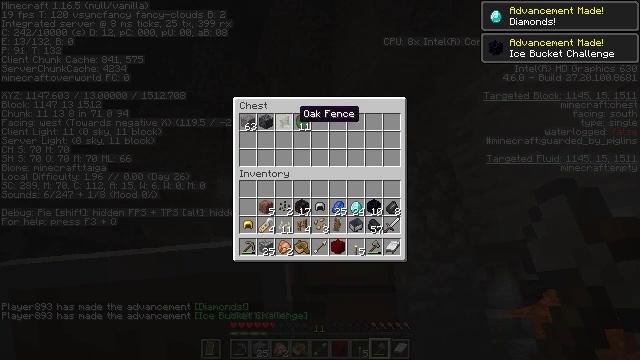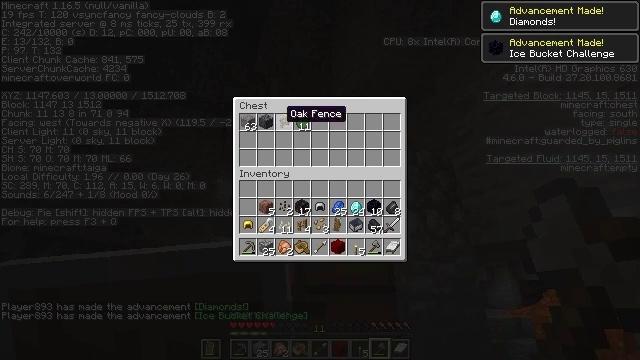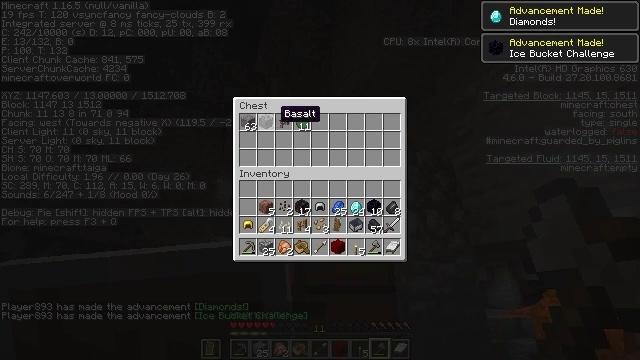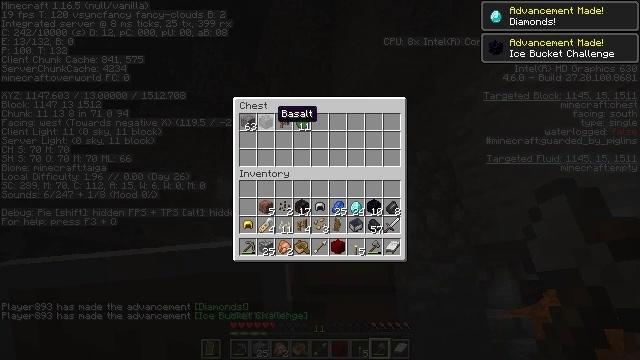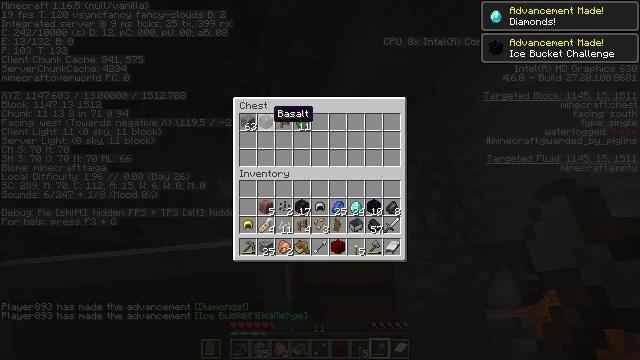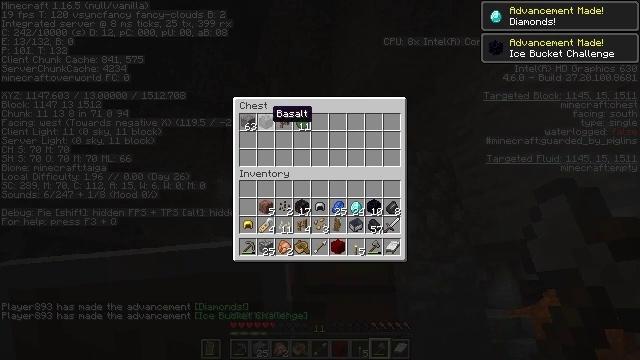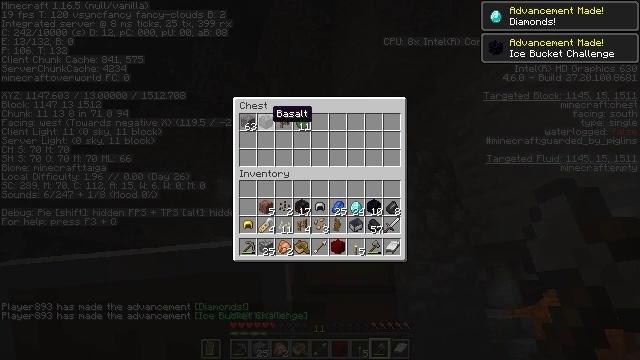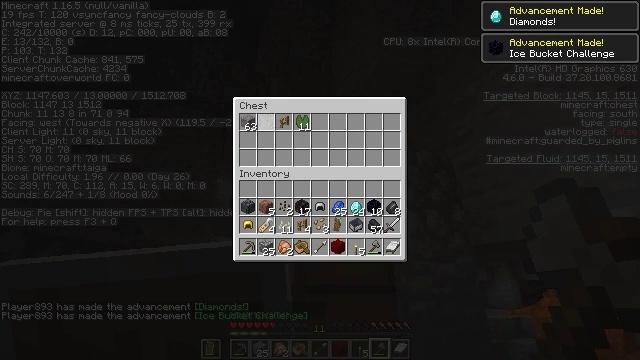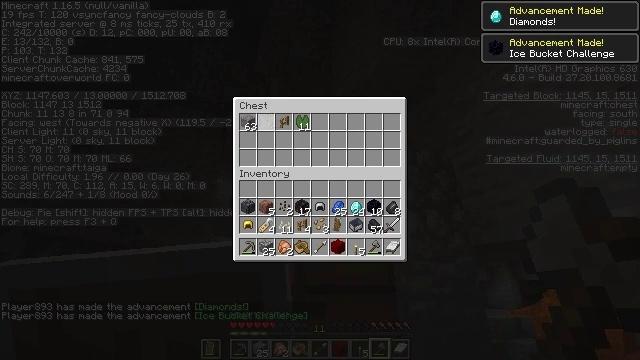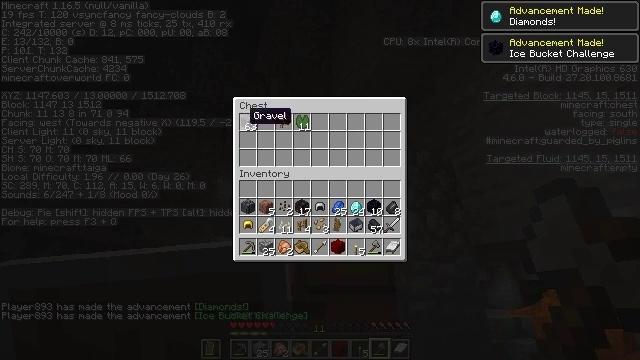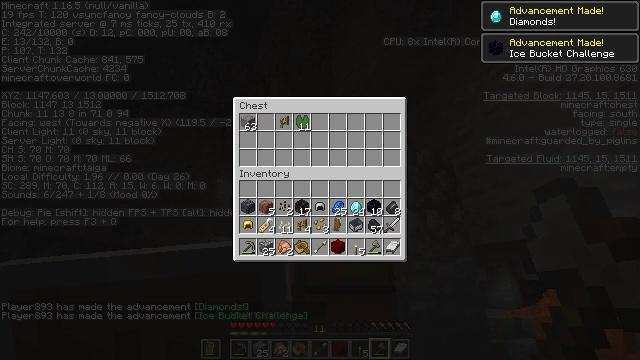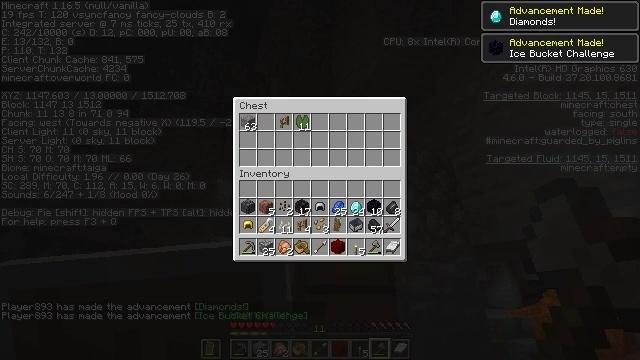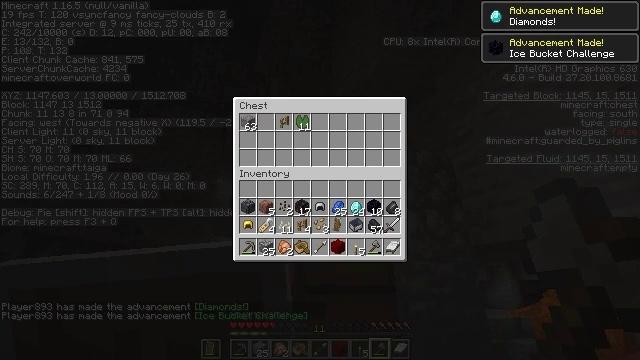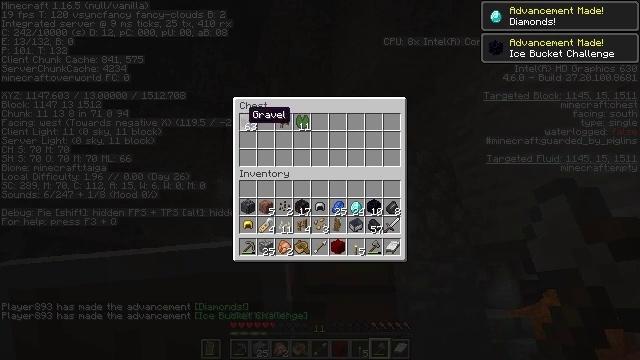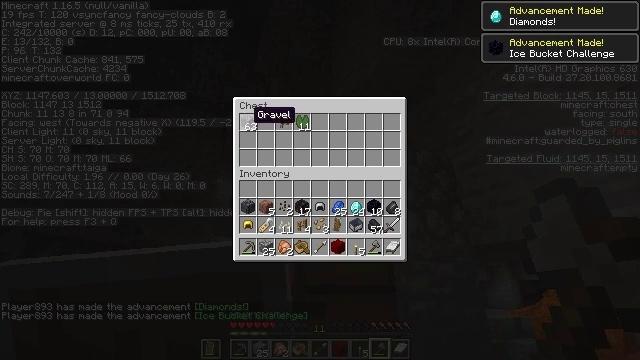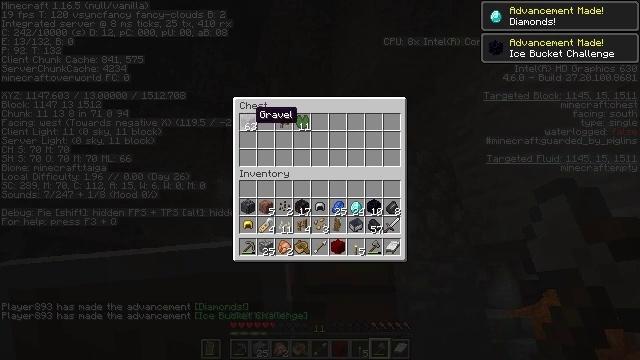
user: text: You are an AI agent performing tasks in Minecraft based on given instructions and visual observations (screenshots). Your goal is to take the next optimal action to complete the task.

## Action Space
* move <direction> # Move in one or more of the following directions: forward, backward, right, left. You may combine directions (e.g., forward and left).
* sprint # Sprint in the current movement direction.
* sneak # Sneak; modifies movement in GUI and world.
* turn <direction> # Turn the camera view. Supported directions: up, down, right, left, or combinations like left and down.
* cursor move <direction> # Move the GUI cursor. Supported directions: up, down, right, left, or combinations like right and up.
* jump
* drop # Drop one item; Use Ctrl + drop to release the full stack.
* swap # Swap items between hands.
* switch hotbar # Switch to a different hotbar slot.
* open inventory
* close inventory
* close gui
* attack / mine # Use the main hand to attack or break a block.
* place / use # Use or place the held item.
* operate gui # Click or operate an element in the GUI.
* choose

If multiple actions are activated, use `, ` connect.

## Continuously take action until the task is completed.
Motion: motion action
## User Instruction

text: Attack the chest to pick it up.
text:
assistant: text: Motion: sneak, turn left
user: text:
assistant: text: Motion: sneak
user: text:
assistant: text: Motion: sneak
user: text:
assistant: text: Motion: sneak
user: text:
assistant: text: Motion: sneak
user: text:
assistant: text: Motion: sneak
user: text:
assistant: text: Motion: sneak, use / place
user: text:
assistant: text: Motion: sneak, use / place
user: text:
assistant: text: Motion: sneak, turn left
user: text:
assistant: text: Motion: sneak, turn left
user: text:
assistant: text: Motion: sneak
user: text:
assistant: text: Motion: sneak
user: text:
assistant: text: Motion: sneak, turn right
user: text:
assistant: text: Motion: sneak
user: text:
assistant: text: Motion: sneak
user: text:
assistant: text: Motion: sneak
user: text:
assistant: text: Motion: sneak
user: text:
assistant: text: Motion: sneak, turn right
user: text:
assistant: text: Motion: sneak, turn right
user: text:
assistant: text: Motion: sneak
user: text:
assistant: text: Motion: sneak
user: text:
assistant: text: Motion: sneak, turn right
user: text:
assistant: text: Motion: sneak
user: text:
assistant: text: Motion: sneak
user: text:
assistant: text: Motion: sneak
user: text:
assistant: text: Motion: sneak
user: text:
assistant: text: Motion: sneak
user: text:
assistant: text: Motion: sneak
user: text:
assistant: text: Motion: sneak
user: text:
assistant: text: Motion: sneak